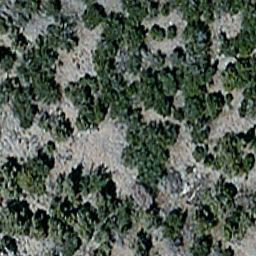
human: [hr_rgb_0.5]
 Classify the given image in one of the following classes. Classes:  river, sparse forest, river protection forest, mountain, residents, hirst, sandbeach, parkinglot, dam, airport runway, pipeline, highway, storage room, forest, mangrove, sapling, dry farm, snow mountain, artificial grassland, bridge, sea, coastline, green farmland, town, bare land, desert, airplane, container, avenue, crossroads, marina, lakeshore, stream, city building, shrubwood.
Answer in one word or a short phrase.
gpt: sparse forest